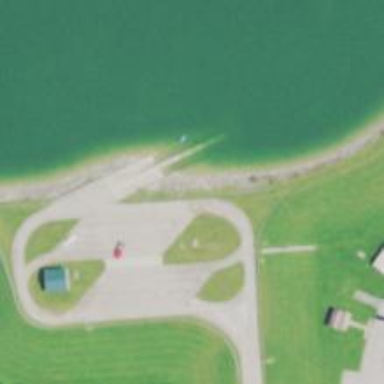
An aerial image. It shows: Slipway on leisure land.